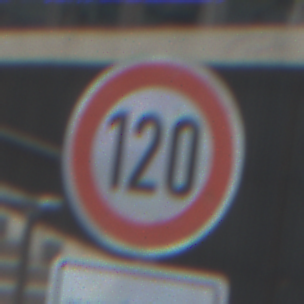
Verkehrszeichen: Geschwindigkeit120
Zusatzzeichen unten: ZeitangabenMitBeschraenkungAufWochentage1
Umgebung: Outdoor, Urban
Tageszeit: MorningAfternoon
Wetter: PartlyCloudy
Licht: Natural
Jahreszeit: NotSpecified
Kontrast: LowContrast